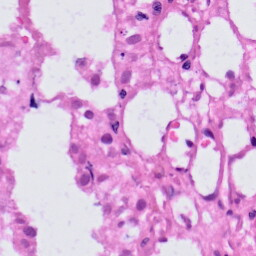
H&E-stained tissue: Skin